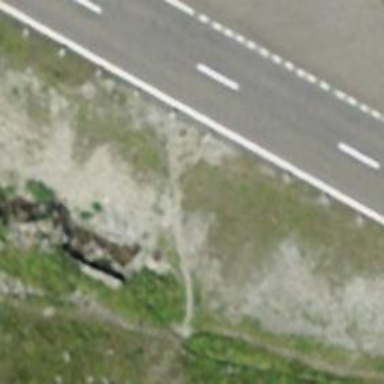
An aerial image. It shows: Culvert tunnel under drain waterway.